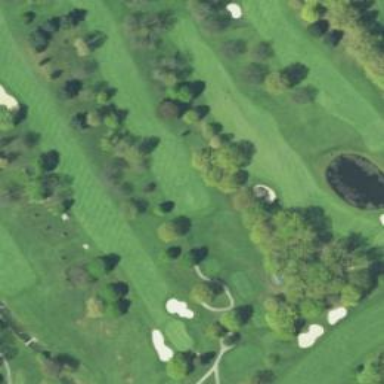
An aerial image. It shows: Golf fairway surrounded by grass.